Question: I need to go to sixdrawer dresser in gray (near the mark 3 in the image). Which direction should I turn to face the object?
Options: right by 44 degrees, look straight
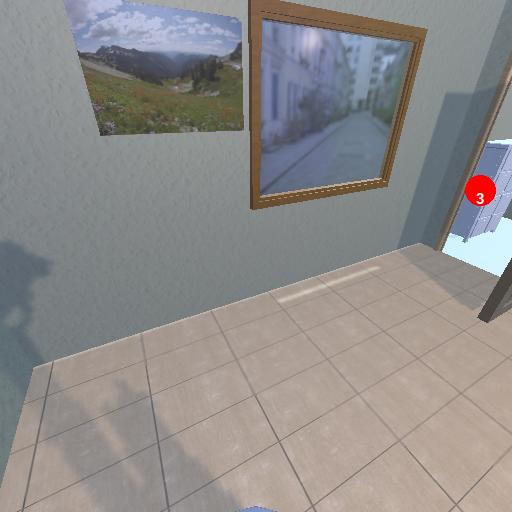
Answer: right by 44 degrees